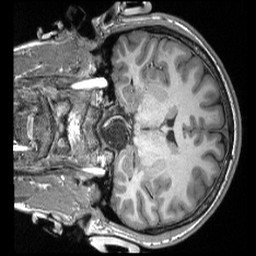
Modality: T1w
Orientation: coronal
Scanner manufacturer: siemens
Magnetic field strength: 3 T
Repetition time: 2.3 s
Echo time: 0.00308 s